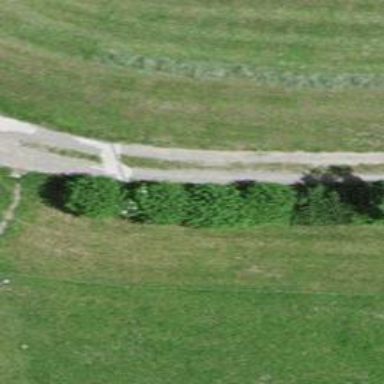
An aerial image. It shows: Unpaved unclassified road with grade2 track type.